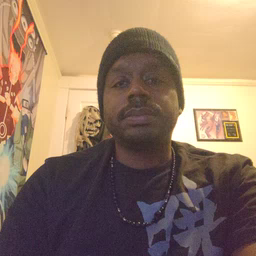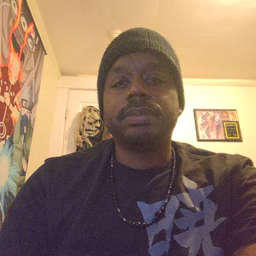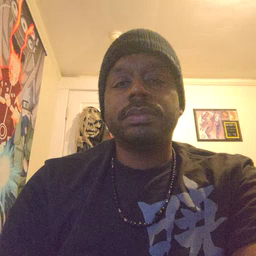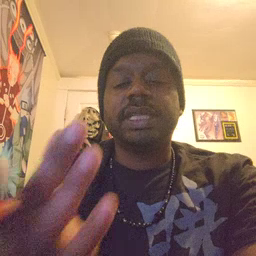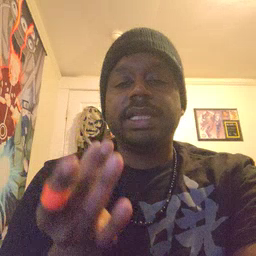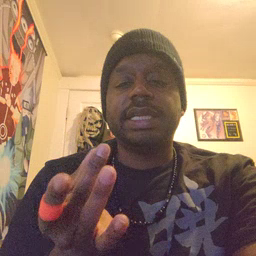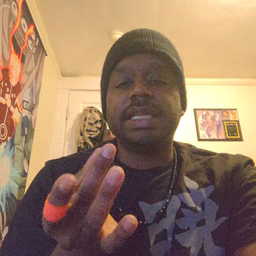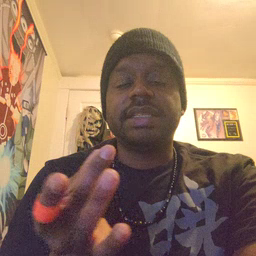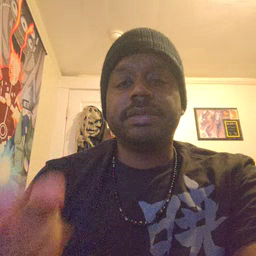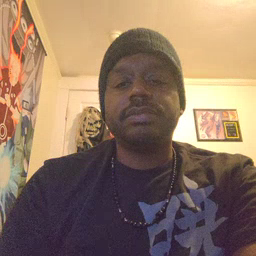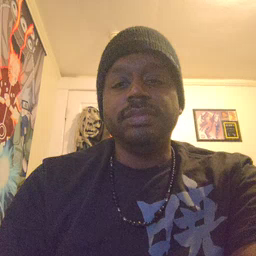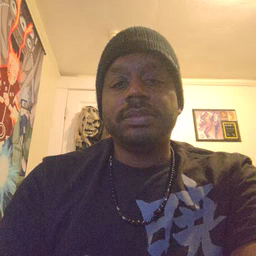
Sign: sticky